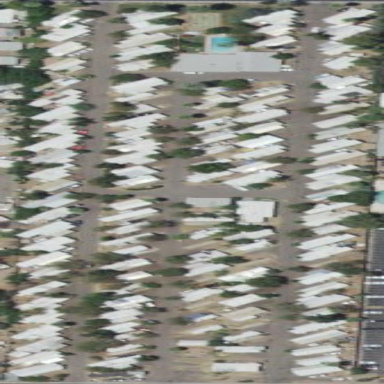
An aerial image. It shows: Residential area with mobile homes.